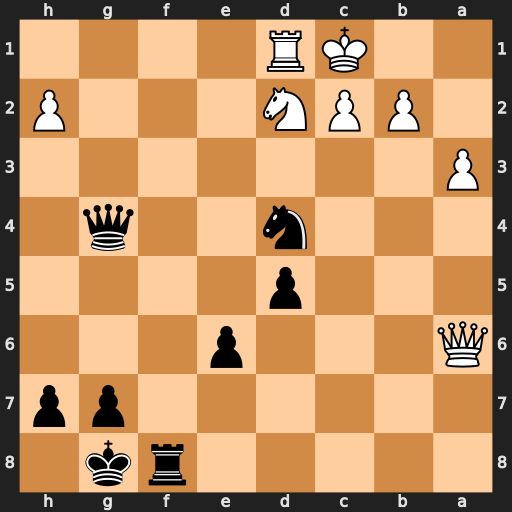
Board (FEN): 5rk1/6pp/Q3p3/3p4/3n2q1/P7/1PPN3P/2KR4
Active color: b
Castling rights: -
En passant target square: -
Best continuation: Ne2+ Kb1 Nc3+ bxc3 Qxd1+